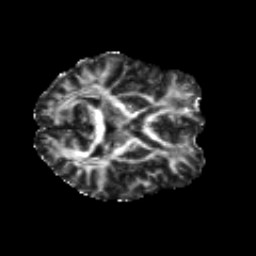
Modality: FA
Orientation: axial
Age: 25
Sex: male
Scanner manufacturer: siemens
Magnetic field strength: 3 T
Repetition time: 8.8 s
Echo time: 0.085 s